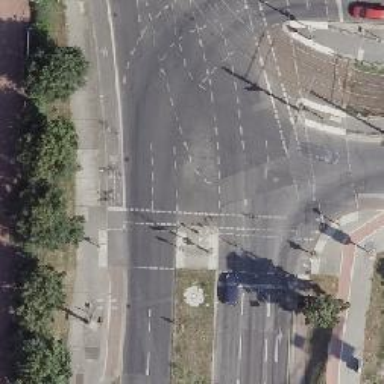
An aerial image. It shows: Asphalt cycleway with traffic signal crossing.